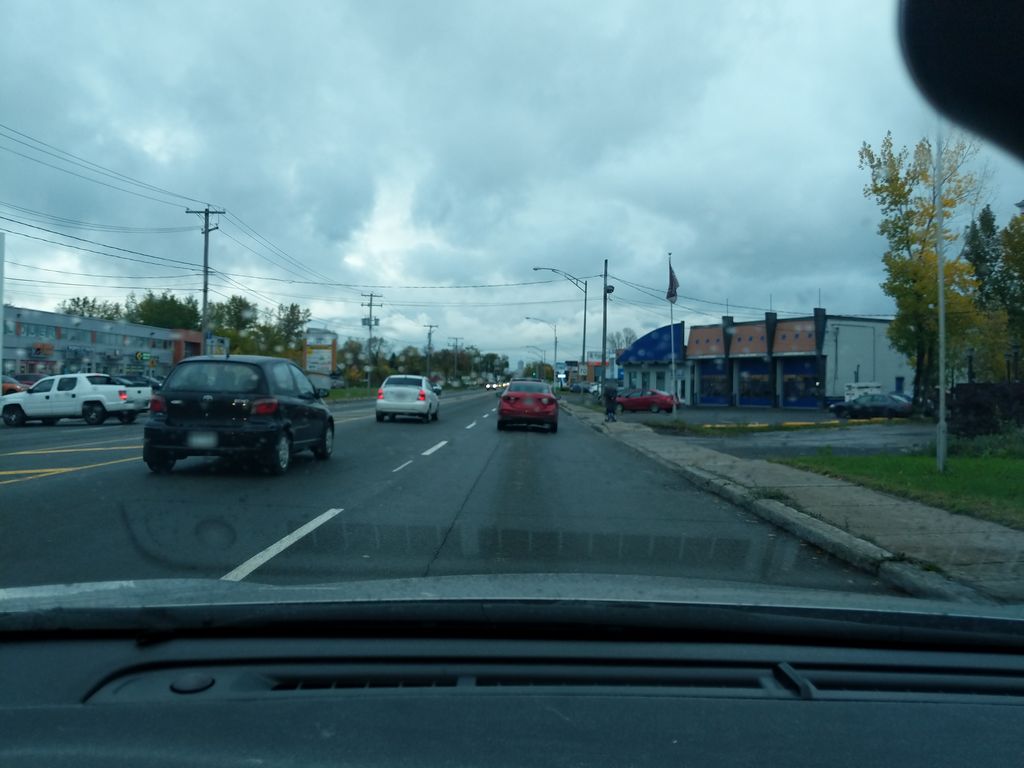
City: quebec_city